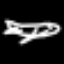
Label: airplane